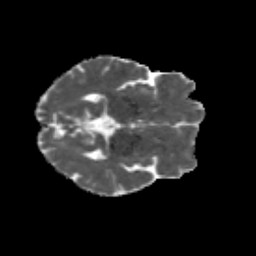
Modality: MD
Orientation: axial
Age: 61
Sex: male
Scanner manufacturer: siemens
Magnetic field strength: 3 T
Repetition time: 4.71 s
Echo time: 0.0906 s